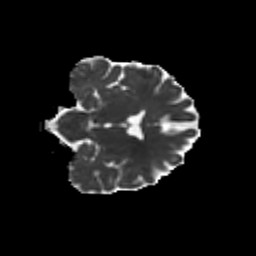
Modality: MD
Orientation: coronal
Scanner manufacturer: siemens
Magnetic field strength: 3 T
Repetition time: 9.2 s
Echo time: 0.084 s